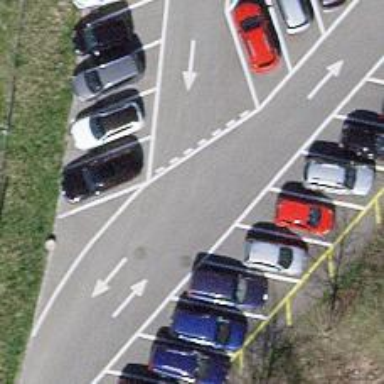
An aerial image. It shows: Asphalt parking aisle road for service vehicles.